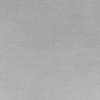
Atmospheric dust classification: dusty